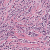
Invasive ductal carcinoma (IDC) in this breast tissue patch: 1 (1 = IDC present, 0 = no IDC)